Interaction volume radius: 10 \u00c5
Interaction volume height: 25 \u00c5
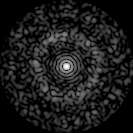
Disorder parameter: 0.8363